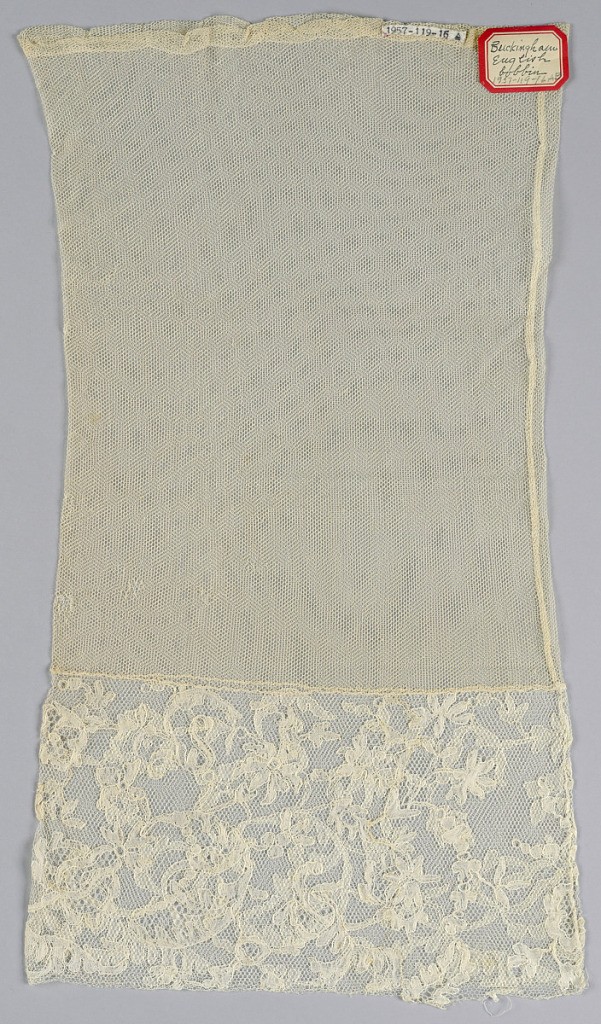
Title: Pair of sleeve ends
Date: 19th century
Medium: linen Technique: bobbin lace made in Lille style with heavy outlining thread
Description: Pair of sleeve-ends, linen, Buckingham. Wide bobbin lace border of free floral sprays.